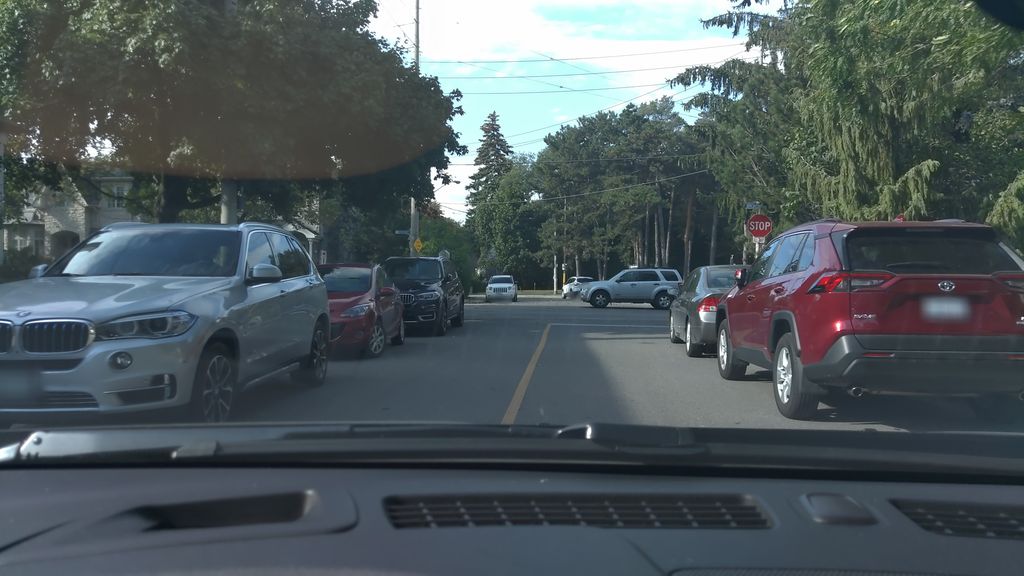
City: toronto